Question: I am getting ready to run some machine learning classification tests on a sample set of student data. I have the data in CSV format, but I need to make some extractions and I was hoping someone could give me some advice on how to do what I need in Python or R. Here is a sample of the data:

As you can see there are four students listed and their respective grades for courses they have taken thus far. I only need to examine the students that scored a 'W' in course C5, but I also need to preserve their other corresponding grades and courses. If a student didnt make a 'W' in course C5, all of their data can be removed.
For example: In the data above students 'C' and 'D' could be removed from the set altogether because they scored a 'B' in course C5 or didnt take it at all, but all of the other students scored a 'W' in course C5 and thus should remain in the set.
The data set is rather large and Im looking for a more accurate way than manual deletion.
Thanks in advance!
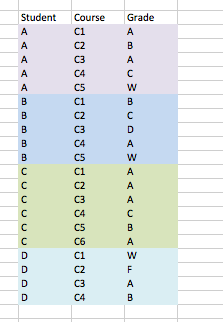
Answer: Since everybody else is answering in python, I'll offer three R-based alternatives:
'''
dat <- data.frame(Student = c(rep('A', 5), rep('B', 5), rep('C', 6), rep('D', 4)),
Course = paste0('C', c(1:5, 1:5, 1:6, 1:4)),
Grade = c('A', 'B', 'A', 'C', 'W', 'B', 'C', 'D', 'A', 'W', 'A',
'A', 'A', 'C', 'B', 'A', 'W', 'F', 'A', 'B'),
stringsAsFactors = FALSE)
'''
### Base [ Operator
'''
studs <- dat$Student[ dat$Course == 'C5' & dat$Grade == 'W' ]
studs
## [1] "A" "B"
dat[dat$Student %in% studs, ]
## Student Course Grade
## 1 A C1 A
## 2 A C2 B
## 3 A C3 A
## 4 A C4 C
## 5 A C5 W
## 6 B C1 B
## 7 B C2 C
## 8 B C3 D
## 9 B C4 A
## 10 B C5 W
'''
### Base subset Function
I don't personally use 'subset' (and <URL>, but it reads cleanly:
'''
studs <- subset(dat, Course == 'C5' & Grade == 'W')$Student
dat[dat$Student %in% studs, ]
## Student Course Grade
## 1 A C1 A
## 2 A C2 B
## 3 A C3 A
## ...
'''
### Package dplyr
The <URL> offers the 'dplyr' package w
'''
dat %>%
group_by(Student) %>%
do(if (any((.$Course == 'C5') & (.$Grade == 'W'))) . else data.frame())
## Source: local data frame [10 x 3]
## Groups: Student
## Student Course Grade
## 1 A C1 A
## 2 A C2 B
## 3 A C3 A
## ...
'''
It is likely that there is a more efficient way to do this with 'dplyr'. (In fact, I'd be surprised if there weren't, since this feels rather brute-force-ish.)
### Performance
Since you said "the dataset is rather large," I'll offer that the first ('[') is the fastest. With this data it is about twice as fast, but with a much larger dataset I only saw difference of 20%. 'dplyr' is not faster than base, and in fact is at least one order of magnitude slower (with this implementation, caveat emptor); many argue with larger data munges it is easier to read and maintain.